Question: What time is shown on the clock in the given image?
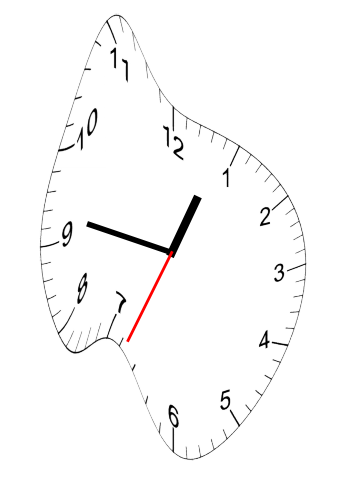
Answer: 12:46:34